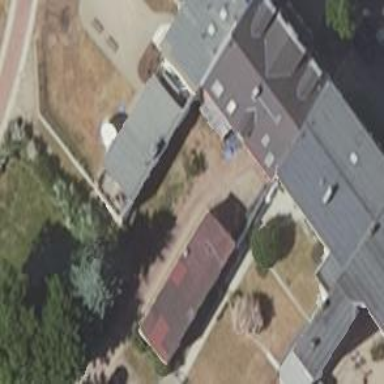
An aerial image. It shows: Shed.